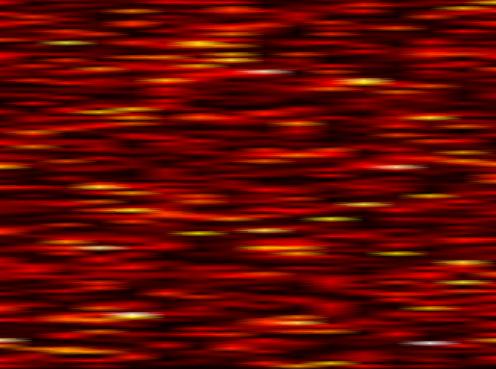
Label: FBMC